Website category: sports
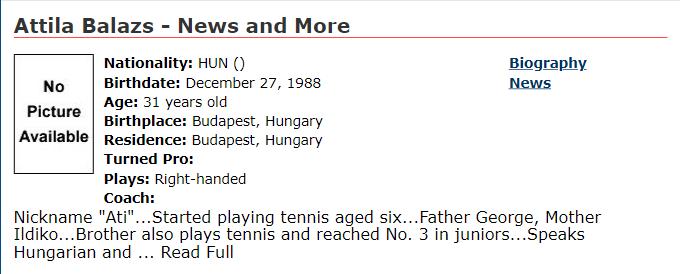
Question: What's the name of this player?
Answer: Attila Balazs

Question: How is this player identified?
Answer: Attila Balazs

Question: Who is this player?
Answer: Attila Balazs

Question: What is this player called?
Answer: Attila Balazs

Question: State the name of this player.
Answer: Attila Balazs

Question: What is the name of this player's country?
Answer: HUN

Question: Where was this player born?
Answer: HUN

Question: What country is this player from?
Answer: HUN

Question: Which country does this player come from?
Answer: HUN

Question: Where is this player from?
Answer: HUN

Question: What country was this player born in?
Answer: HUN

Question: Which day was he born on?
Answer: December 27, 1988

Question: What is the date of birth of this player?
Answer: December 27, 1988

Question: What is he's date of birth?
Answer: December 27, 1988

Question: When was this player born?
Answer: December 27, 1988

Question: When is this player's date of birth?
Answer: December 27, 1988

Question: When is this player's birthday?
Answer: December 27, 1988

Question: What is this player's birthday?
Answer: December 27, 1988

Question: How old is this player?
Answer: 31 years old

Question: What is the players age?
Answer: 31 years old

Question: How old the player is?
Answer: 31 years old

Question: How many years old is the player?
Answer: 31 years old

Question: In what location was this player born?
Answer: Budapest, Hungary

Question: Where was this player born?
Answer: Budapest, Hungary

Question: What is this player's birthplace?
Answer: Budapest, Hungary

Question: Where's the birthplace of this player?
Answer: Budapest, Hungary

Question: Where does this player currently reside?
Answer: Budapest, Hungary

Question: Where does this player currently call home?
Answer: Budapest, Hungary

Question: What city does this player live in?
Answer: Budapest, Hungary

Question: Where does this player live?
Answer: Budapest, Hungary

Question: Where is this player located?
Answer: Budapest, Hungary

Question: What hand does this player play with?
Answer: Right-handed

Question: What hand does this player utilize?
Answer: Right-handed

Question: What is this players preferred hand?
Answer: Right-handed

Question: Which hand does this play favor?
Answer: Right-handed

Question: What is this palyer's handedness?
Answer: Right-handed